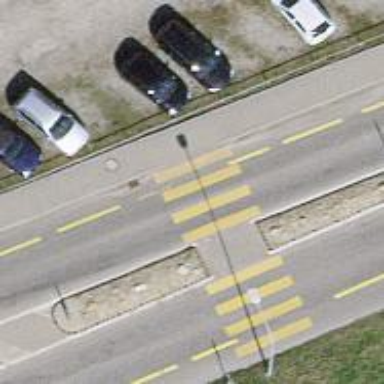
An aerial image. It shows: Uncontrolled road crossing.